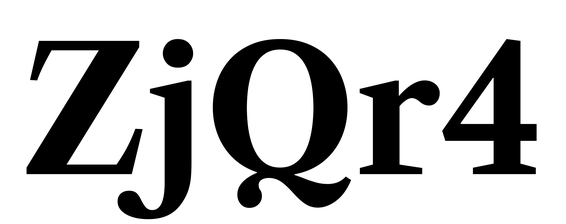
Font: LibreCaslonText_Bold